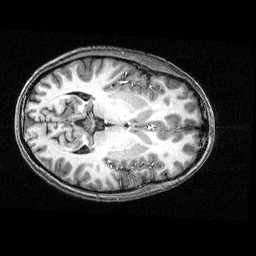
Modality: T1w
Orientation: axial